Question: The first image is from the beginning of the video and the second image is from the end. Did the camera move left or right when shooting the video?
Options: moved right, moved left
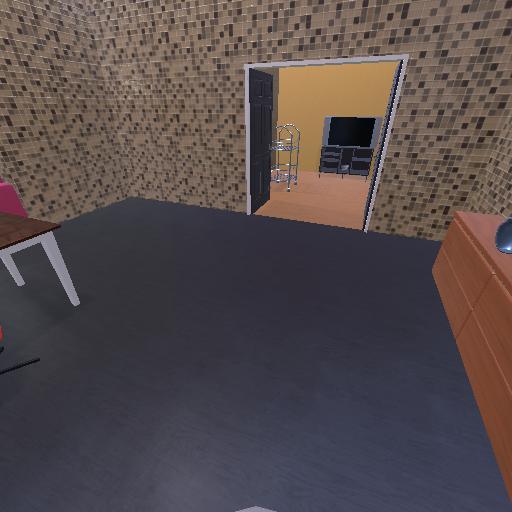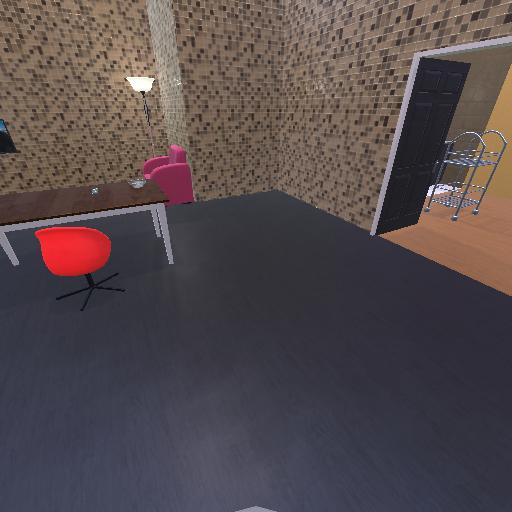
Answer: moved right